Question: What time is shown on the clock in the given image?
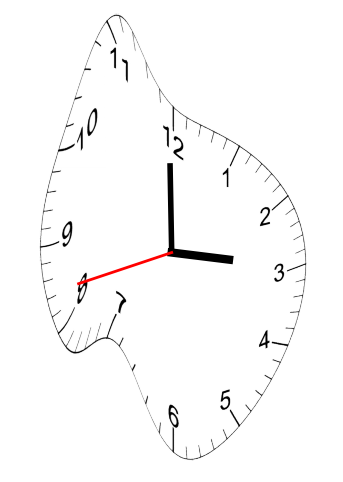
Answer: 02:59:42